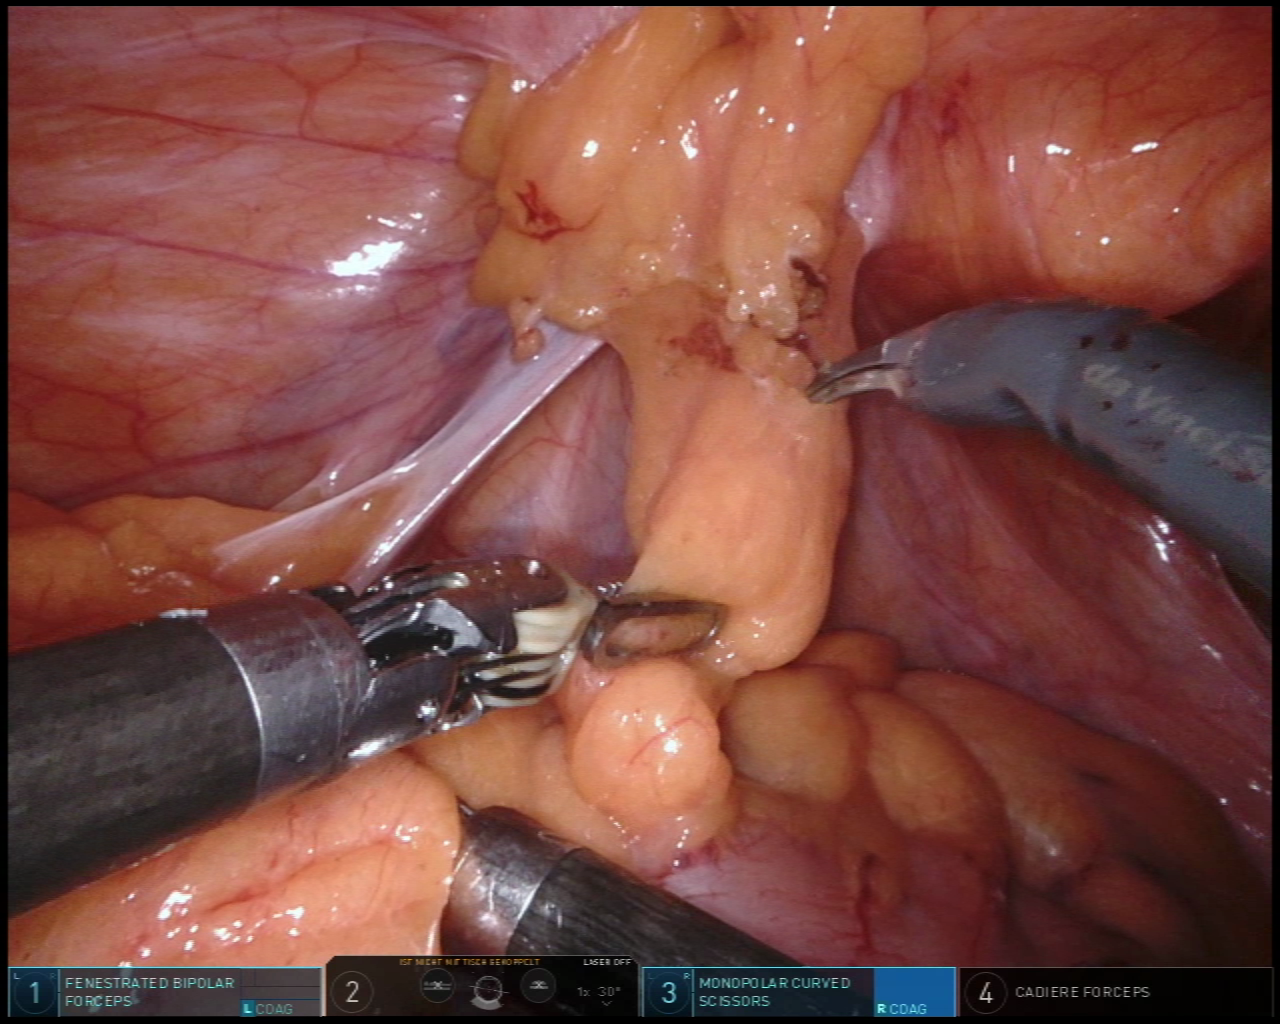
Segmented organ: colon
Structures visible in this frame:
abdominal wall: yes
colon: yes
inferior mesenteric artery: no
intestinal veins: no
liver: no
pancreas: no
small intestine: no
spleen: no
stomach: no
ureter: no
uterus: no
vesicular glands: no